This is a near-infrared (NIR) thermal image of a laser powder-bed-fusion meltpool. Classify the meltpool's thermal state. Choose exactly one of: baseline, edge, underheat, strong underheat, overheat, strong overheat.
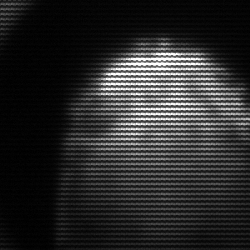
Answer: edge